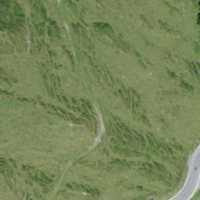
EUNIS habitat code: 23
Species observed at this site:
Corvus corone
Anthus trivialis
Oenanthe oenanthe
Falco subbuteo
Anthus spinoletta
Dendrocopos major
Turdus viscivorus
Falco peregrinus
Buteo buteo
Sylvia atricapilla
Spinus spinus
Poecile palustris
Pernis apivorus
Phylloscopus collybita
Pica pica
Phoenicurus ochruros
Sitta europaea
Nucifraga caryocatactes
Garrulus glandarius
Falco tinnunculus
Picus viridis
Corvus corax
Periparus ater
Accipiter nisus
Lophophanes cristatus
Linaria cannabina
Geum montanum
Pyrrhula pyrrhula
Lyrurus tetrix
Fringilla coelebs
Turdus torquatus
Ptyonoprogne rupestris
Columba palumbus
Circus aeruginosus
Tachymarptis melba
Phalacrocorax carbo
Hirundo rustica
Milvus milvus
Turdus pilaris
Regulus regulus
Pyrrhocorax graculus
Aquila chrysaetos
Motacilla alba
Delichon urbicum